Field crop: maize
Growth stage: 2
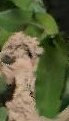
Species: maize